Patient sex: F
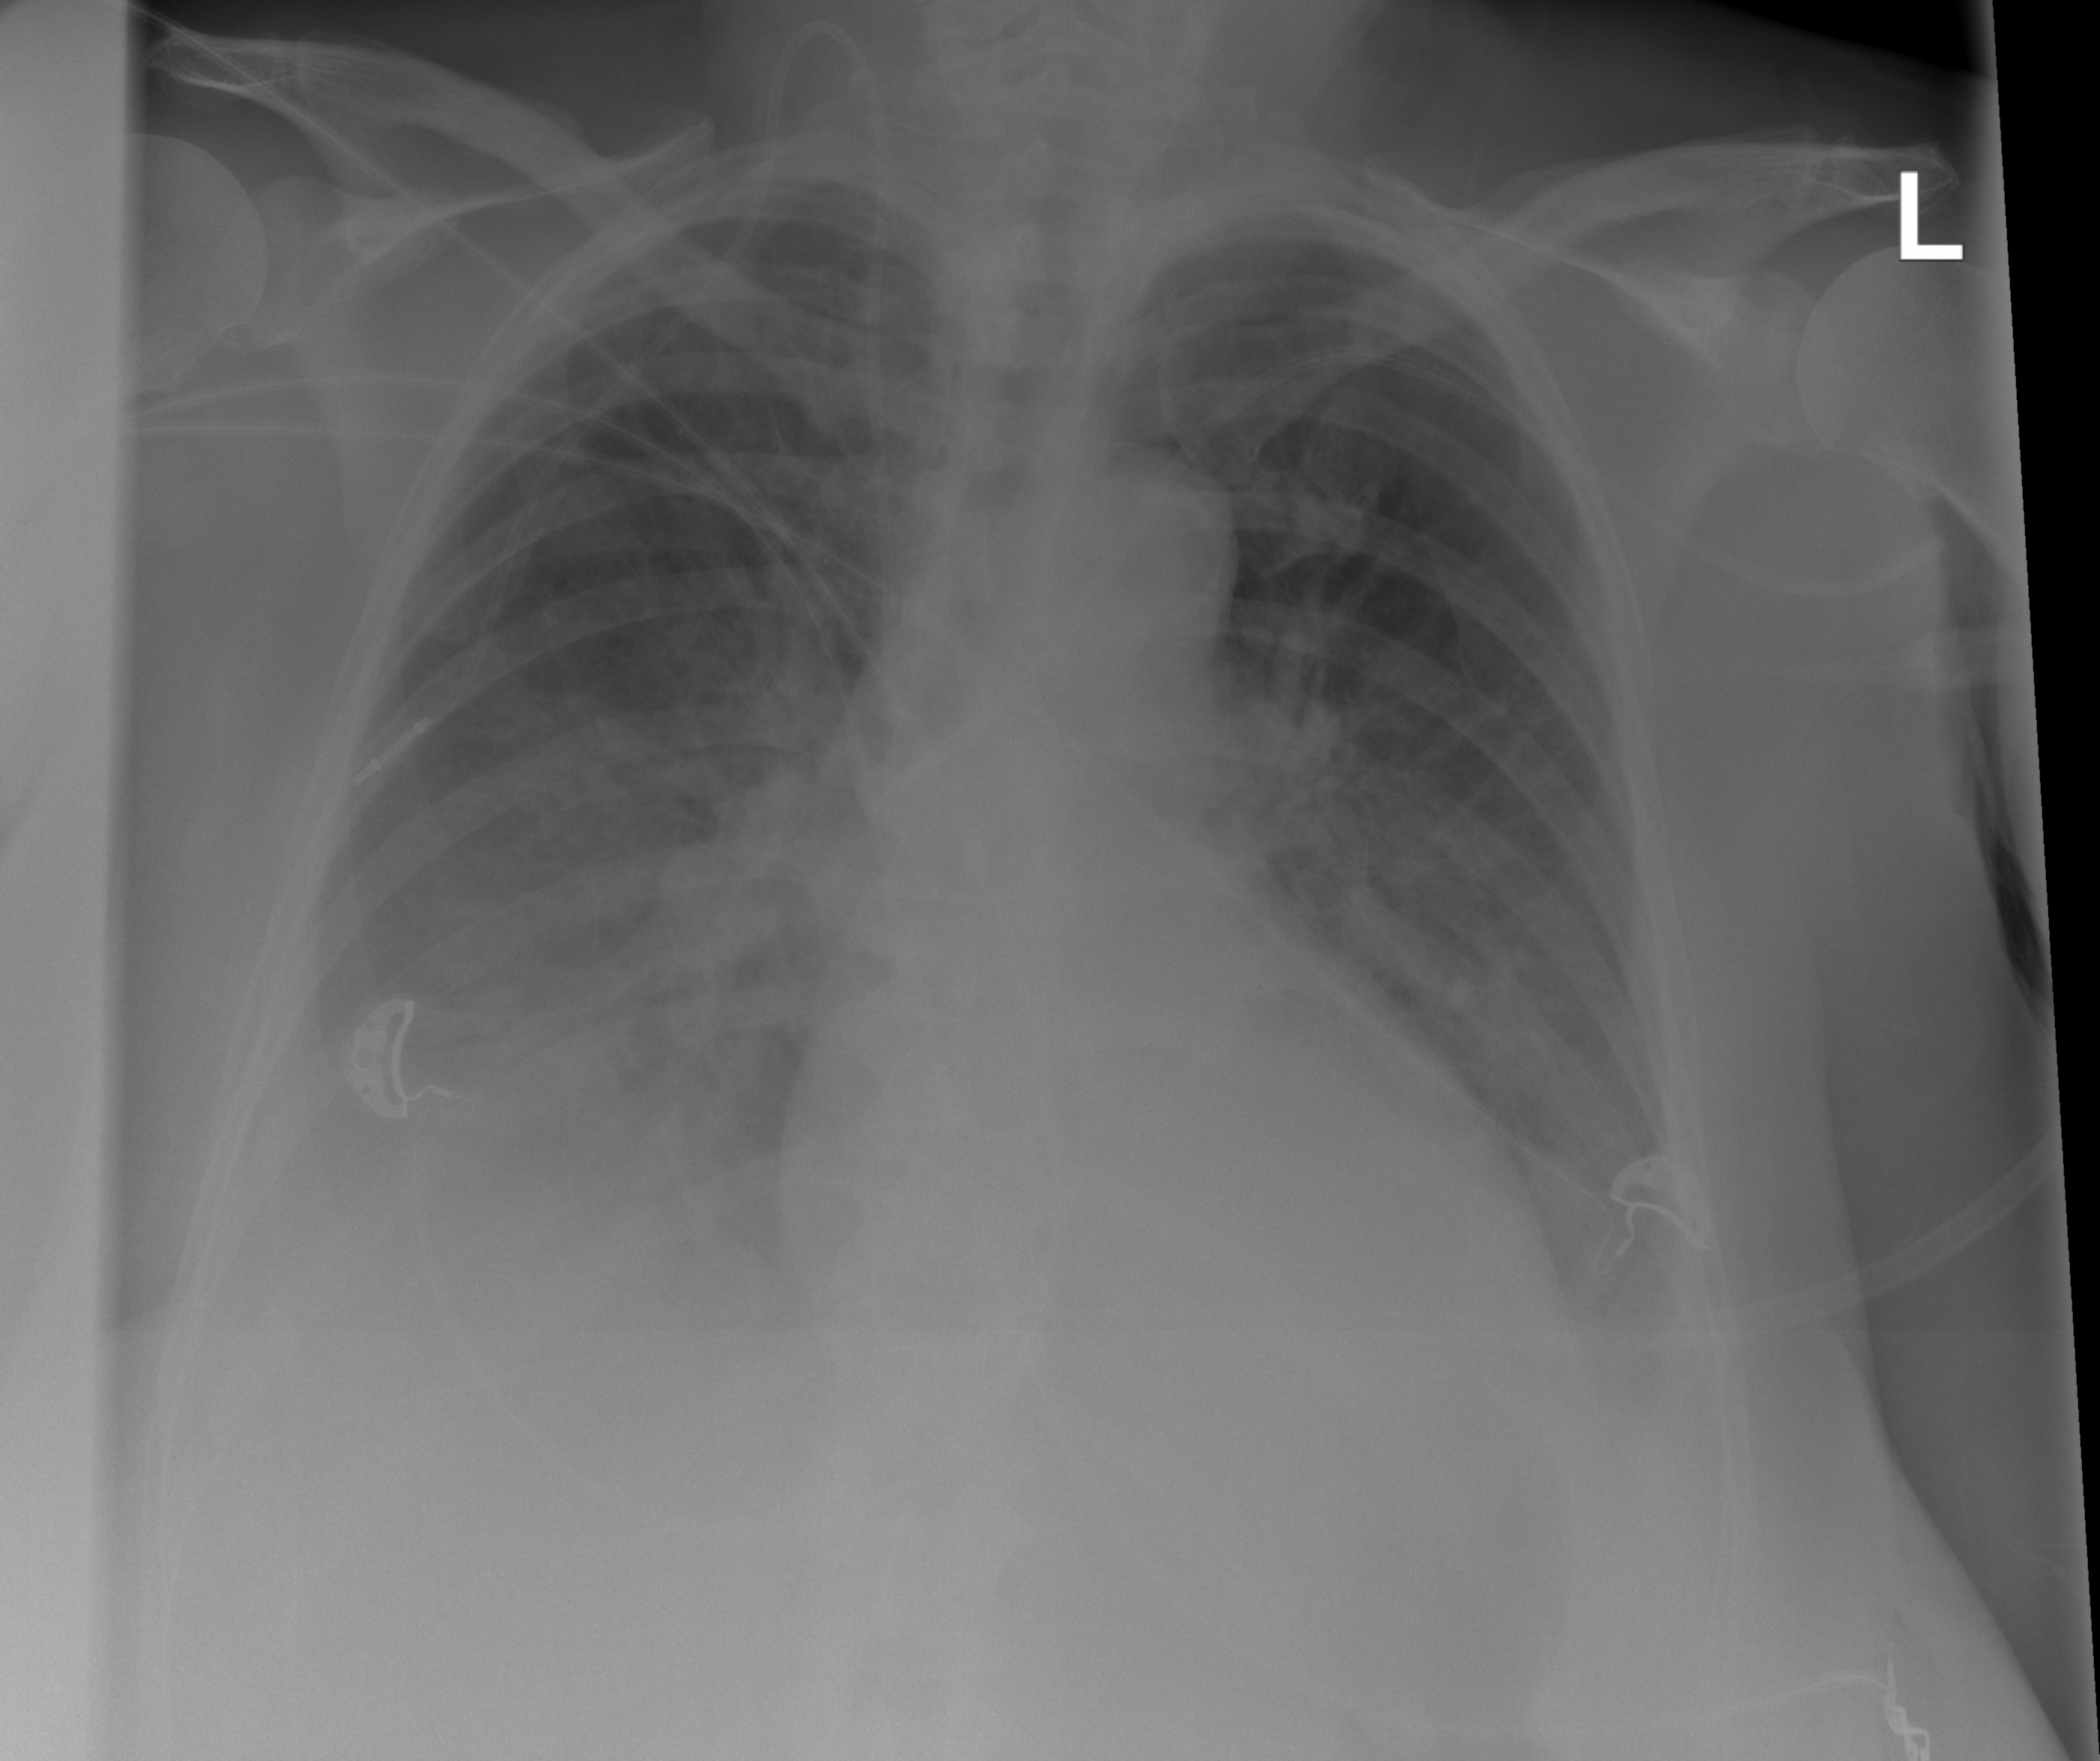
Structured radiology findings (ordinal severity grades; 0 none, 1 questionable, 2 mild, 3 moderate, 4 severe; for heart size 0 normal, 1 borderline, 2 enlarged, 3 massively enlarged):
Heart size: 2
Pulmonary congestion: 2
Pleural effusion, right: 3
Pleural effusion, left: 2
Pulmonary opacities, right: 0
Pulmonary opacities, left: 0
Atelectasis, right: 2
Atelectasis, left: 2